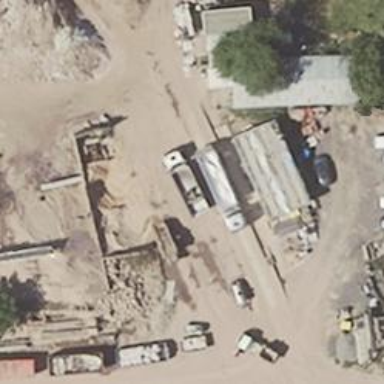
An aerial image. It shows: Weighbridge facility.